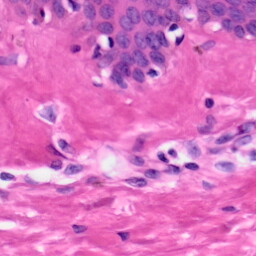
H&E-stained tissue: Skin